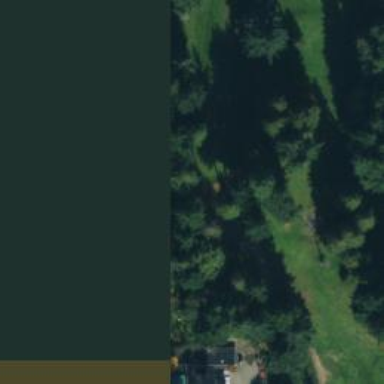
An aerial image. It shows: Golf hole.